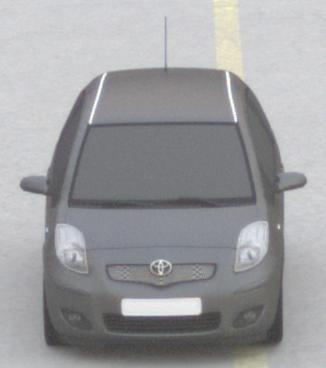
Make: Toyota
Model: Yaris 1.0
Detailed model: Yaris (XP13)
Model produced from: 2011/10
Model produced until: 2014/08
Doors: 3
Color: gray
Road condition: dry road
Daytime: sunrise or sunset
Contrast: low contrast